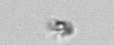
Label: detritus